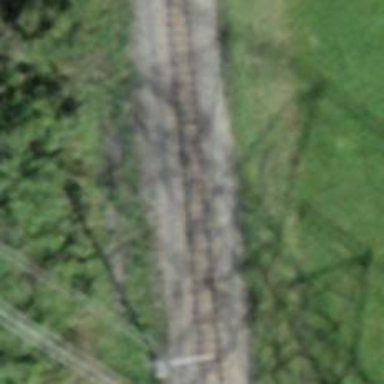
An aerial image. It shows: Narrow gauge railway with electrified contact lines.